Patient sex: M
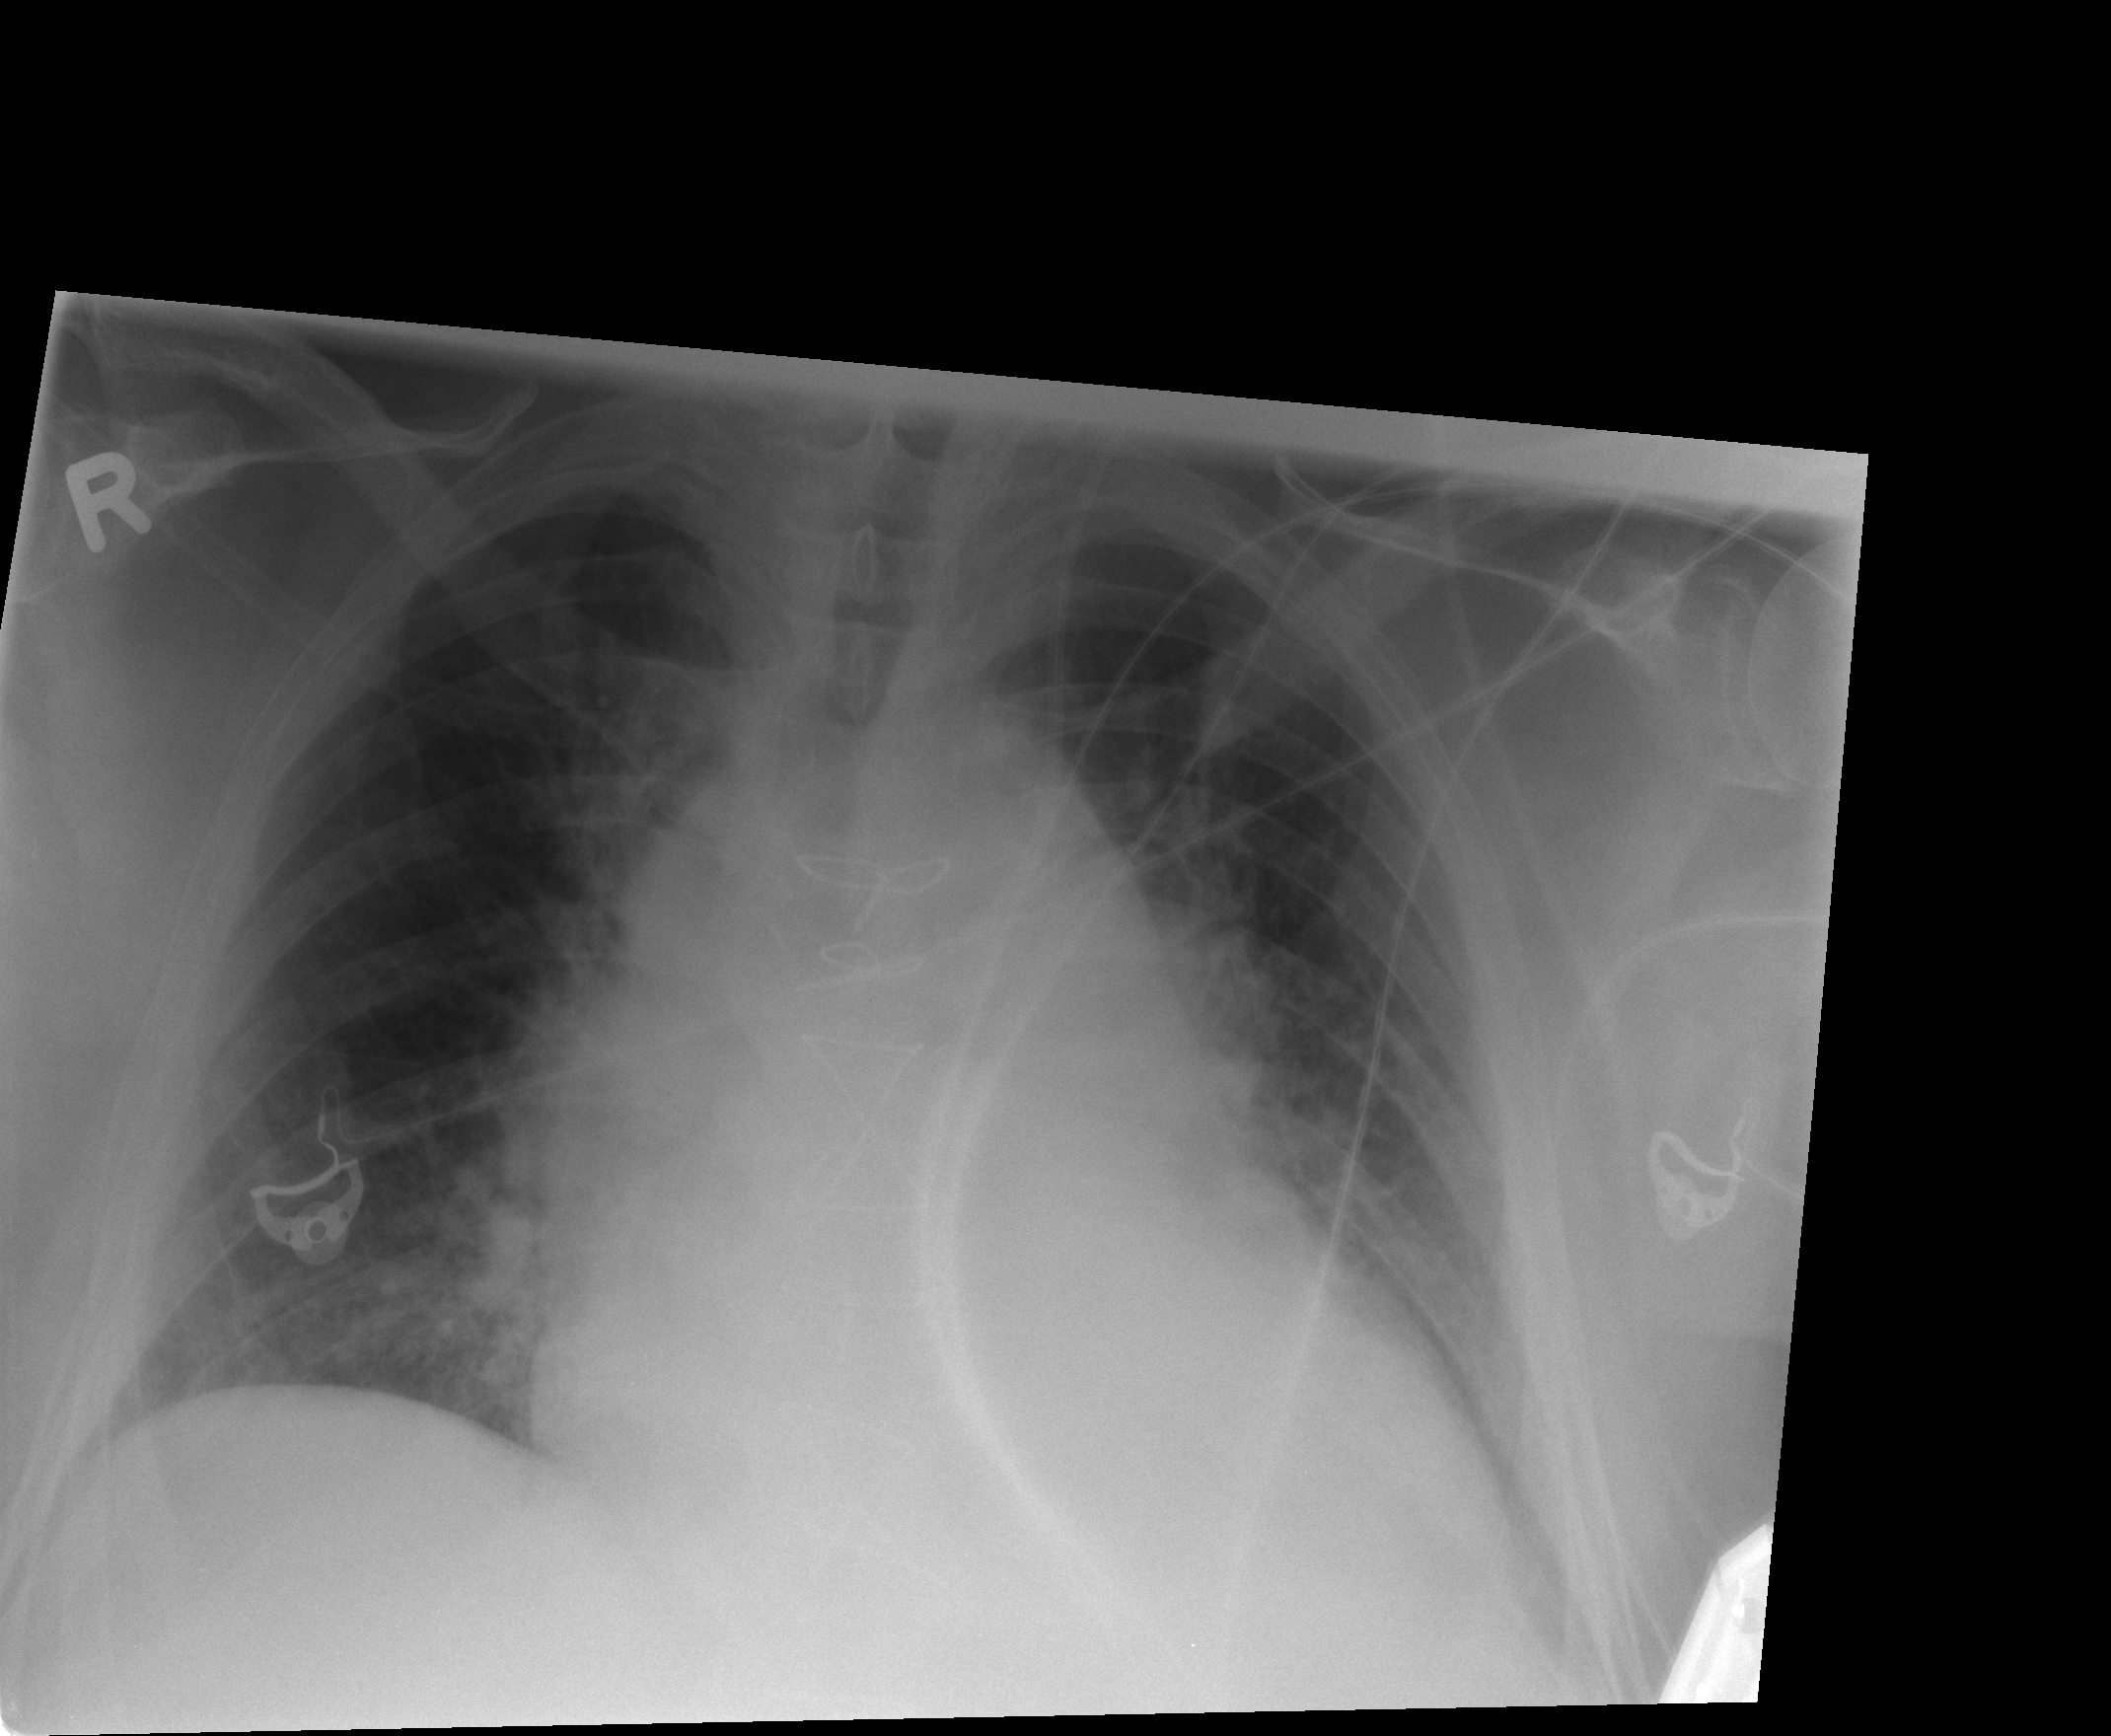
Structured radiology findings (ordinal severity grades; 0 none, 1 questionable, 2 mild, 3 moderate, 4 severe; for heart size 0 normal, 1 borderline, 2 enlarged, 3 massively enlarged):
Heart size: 2
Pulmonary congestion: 0
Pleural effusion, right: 0
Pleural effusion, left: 0
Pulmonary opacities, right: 0
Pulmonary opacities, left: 0
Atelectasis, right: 2
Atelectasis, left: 2